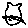
Label: cat